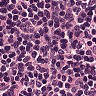
Metastatic tissue present: no